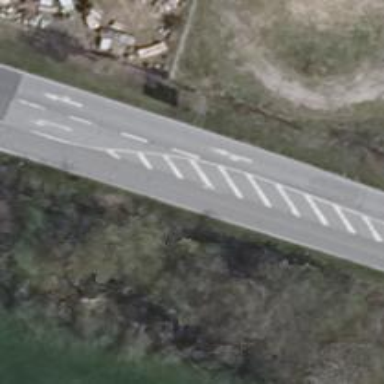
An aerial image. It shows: Primary road with asphalt surface.